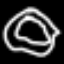
Label: donut